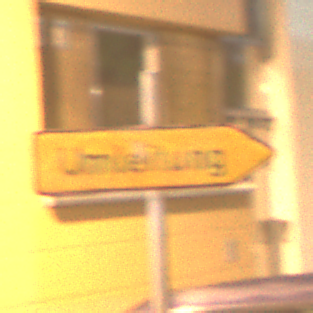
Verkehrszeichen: UmleitungswegweiserRechtsweisend
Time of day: Night
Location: Outdoor (Urban)
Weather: Clear
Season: NotSpecified
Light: Artificial